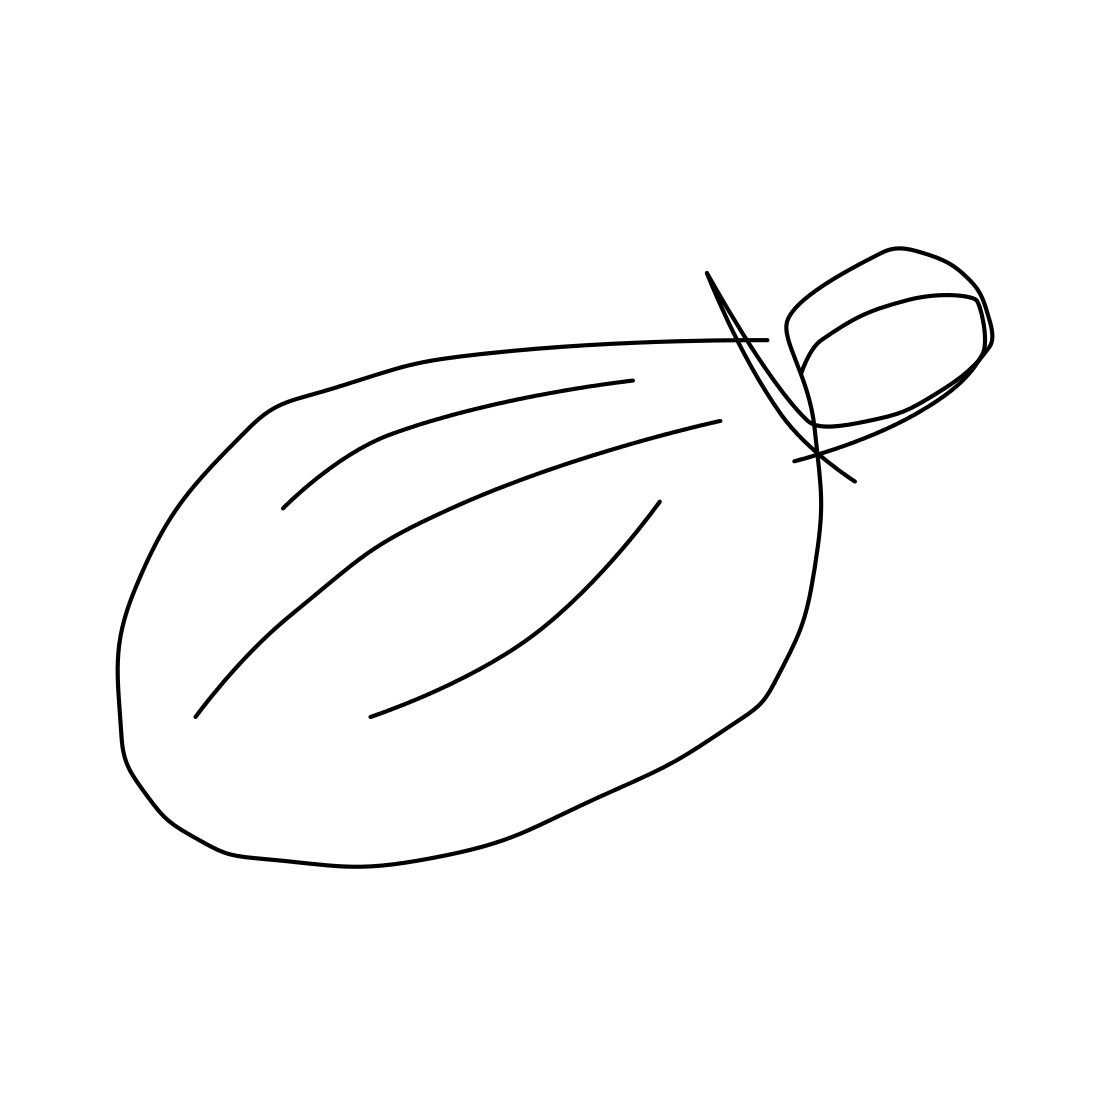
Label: grenade